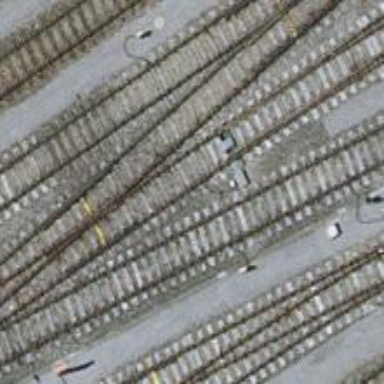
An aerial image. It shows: Railway switch.